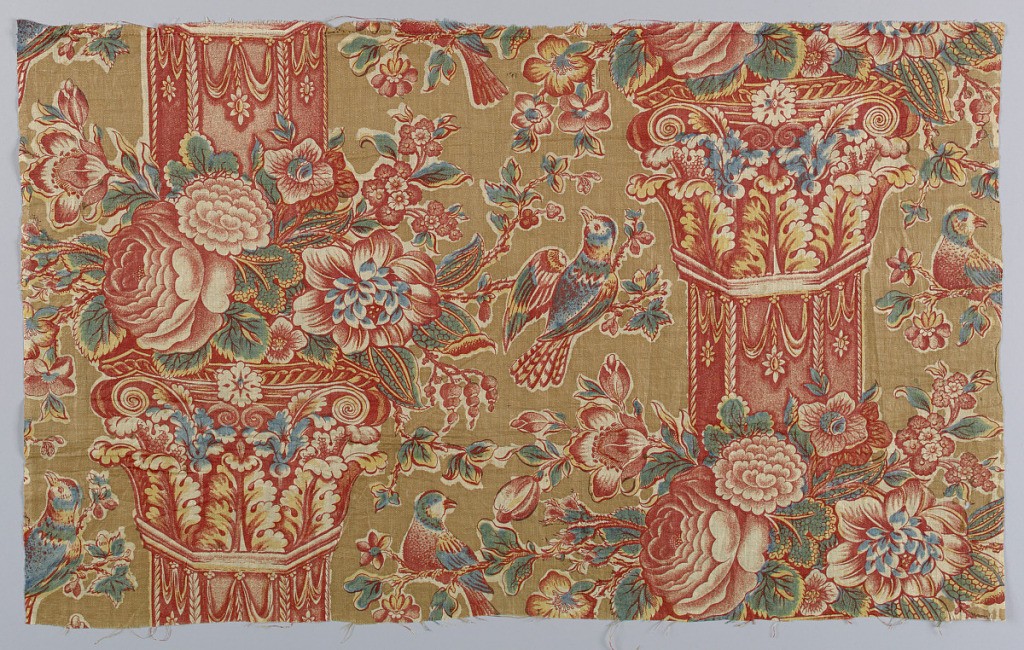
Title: Textile
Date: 1830s
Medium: cotton Technique: red printed by engraved roller; blue, brown and yellow printed by relief roller on plain weave
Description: Predominantly red and blue pillar print with curling acanthus leaf capitals, flowers and birds in a half-drop repeat.